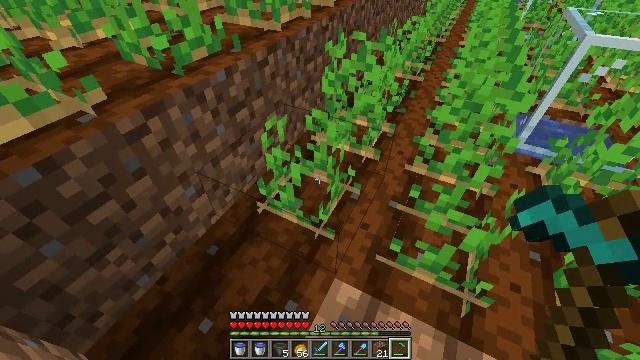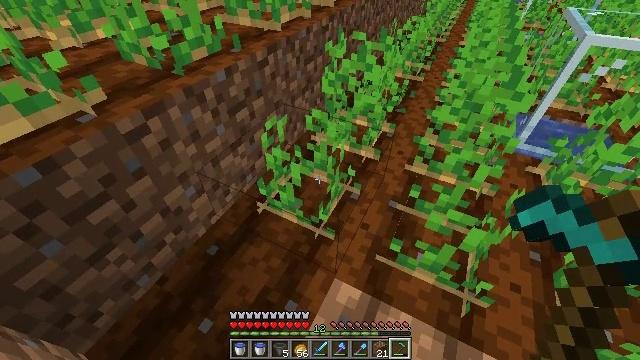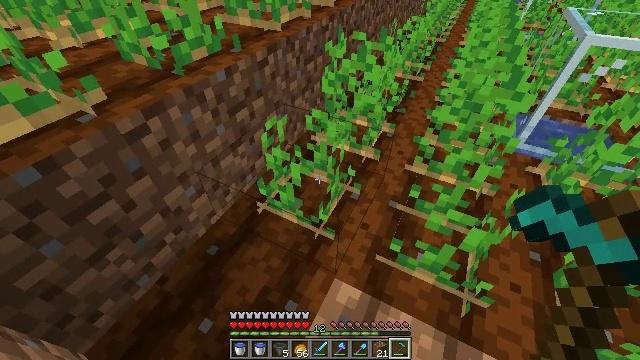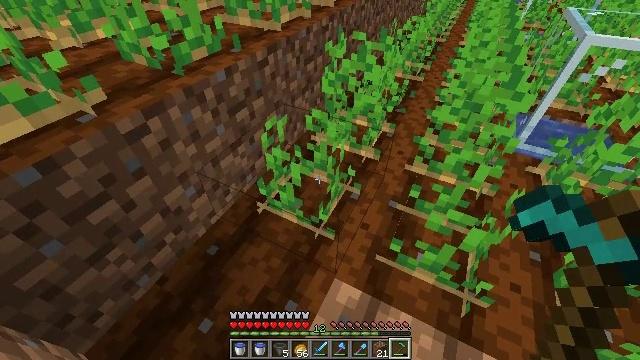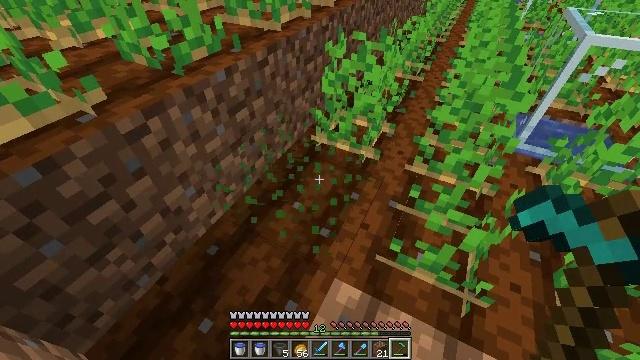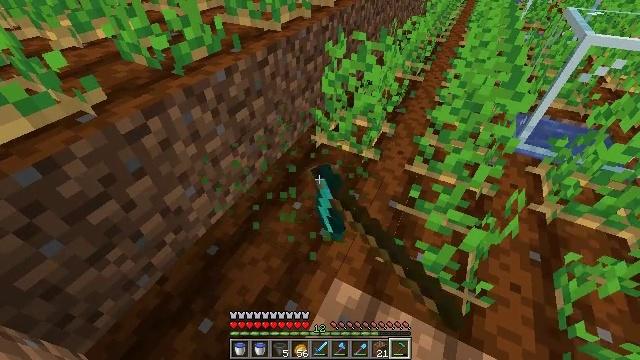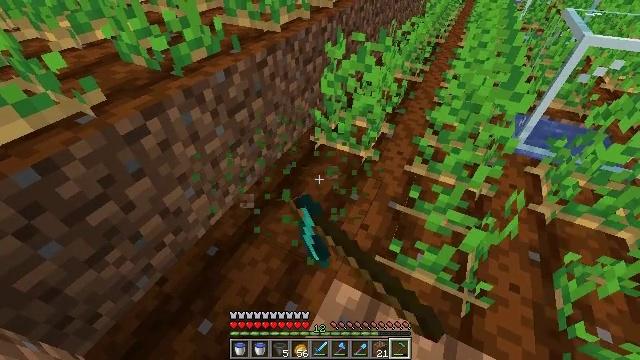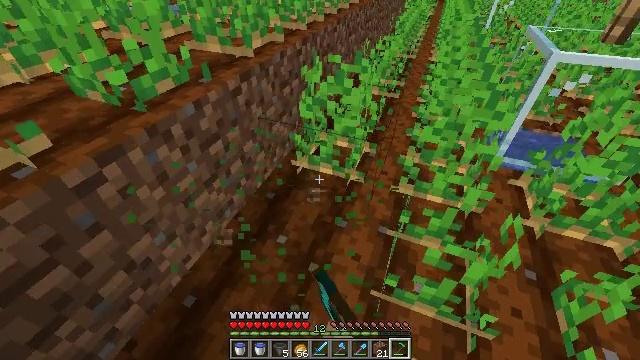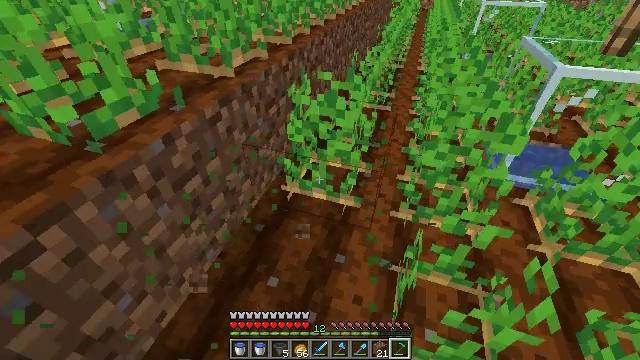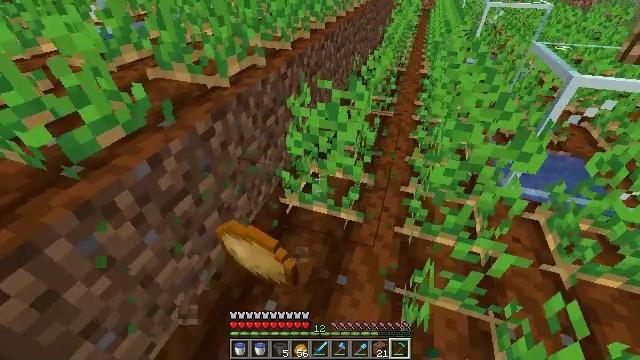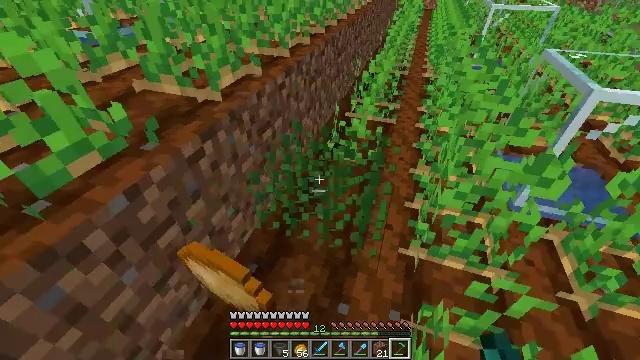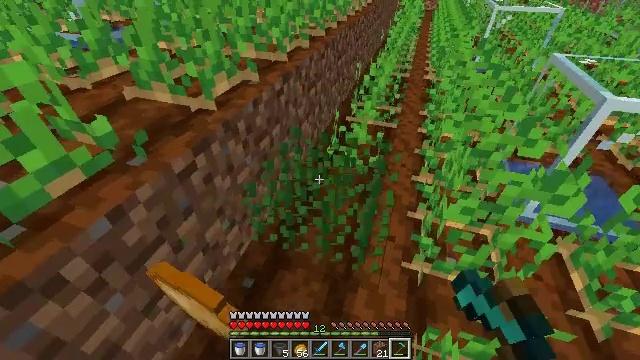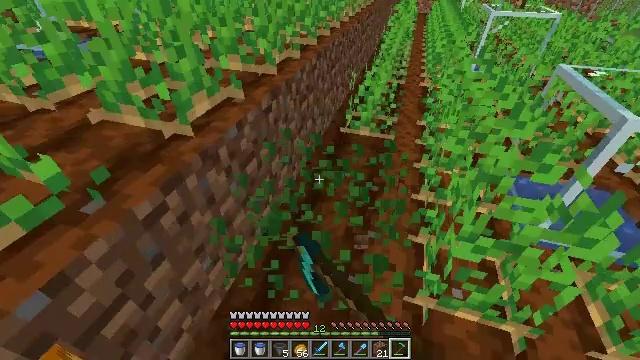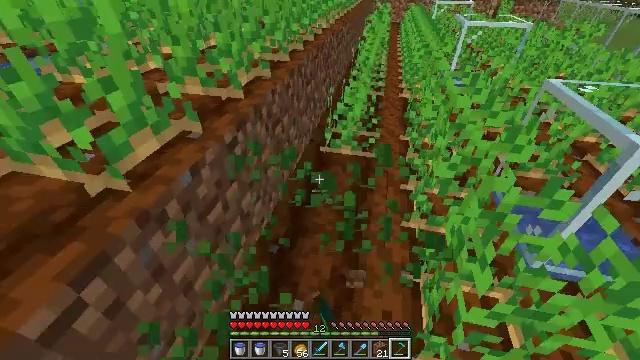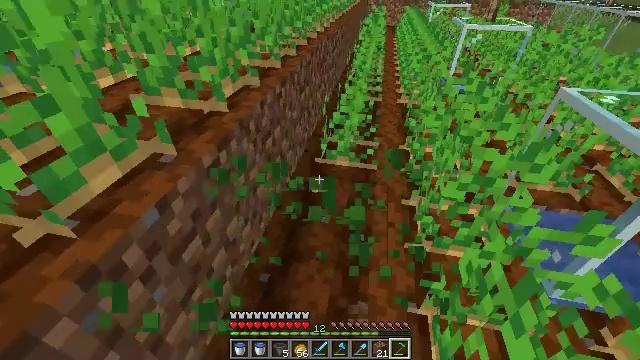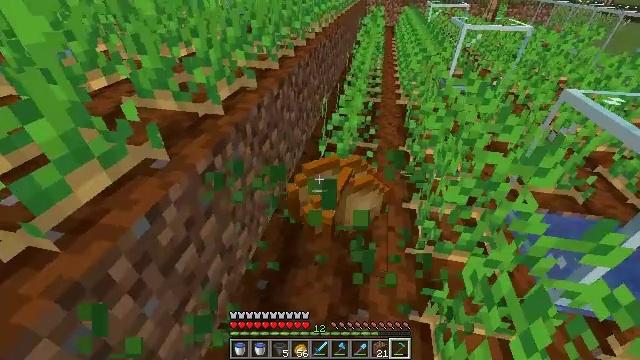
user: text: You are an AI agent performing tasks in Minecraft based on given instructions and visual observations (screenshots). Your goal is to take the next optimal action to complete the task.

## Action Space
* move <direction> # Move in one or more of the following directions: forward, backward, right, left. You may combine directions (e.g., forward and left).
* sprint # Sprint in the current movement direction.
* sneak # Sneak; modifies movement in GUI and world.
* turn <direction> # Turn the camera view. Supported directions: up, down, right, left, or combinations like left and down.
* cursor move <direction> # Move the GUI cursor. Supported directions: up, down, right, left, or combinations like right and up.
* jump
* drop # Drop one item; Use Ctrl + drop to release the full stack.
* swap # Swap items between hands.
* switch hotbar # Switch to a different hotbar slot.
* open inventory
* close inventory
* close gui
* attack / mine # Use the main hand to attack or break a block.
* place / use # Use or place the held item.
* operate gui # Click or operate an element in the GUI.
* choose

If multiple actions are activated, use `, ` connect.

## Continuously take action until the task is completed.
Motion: motion action
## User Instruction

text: Harvest potatoes.
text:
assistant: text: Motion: no_op
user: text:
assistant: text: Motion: no_op
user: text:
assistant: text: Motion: no_op
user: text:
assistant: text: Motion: attack / mine
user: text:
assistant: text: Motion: attack / mine
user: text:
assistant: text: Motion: move forward, attack / mine
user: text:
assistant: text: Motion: move forward, turn right and up
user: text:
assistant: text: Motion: move forward, turn right and up
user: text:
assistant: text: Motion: move forward
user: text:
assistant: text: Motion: move forward, attack / mine
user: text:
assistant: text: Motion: move forward, attack / mine
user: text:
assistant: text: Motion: move forward, turn right, attack / mine
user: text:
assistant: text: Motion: move forward, turn right and up
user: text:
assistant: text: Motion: move forward, turn right
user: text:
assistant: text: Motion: move forward, attack / mine
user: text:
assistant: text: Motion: move forward, turn right, attack / mine
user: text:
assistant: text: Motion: move forward, turn right and up, attack / mine
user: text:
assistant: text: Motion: move forward, turn right and up
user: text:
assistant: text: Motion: move forward, attack / mine
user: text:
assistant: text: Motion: move forward, attack / mine
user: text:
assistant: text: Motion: move forward, attack / mine
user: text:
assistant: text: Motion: move forward, turn up, attack / mine
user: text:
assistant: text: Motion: move forward
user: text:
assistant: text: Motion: move forward, attack / mine
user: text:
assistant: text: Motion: move forward, attack / mine
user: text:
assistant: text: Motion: move forward, attack / mine
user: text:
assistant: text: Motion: move forward, turn up, attack / mine
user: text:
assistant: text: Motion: move forward, attack / mine
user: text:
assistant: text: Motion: move forward, attack / mine
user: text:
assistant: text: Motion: move forward, attack / mine